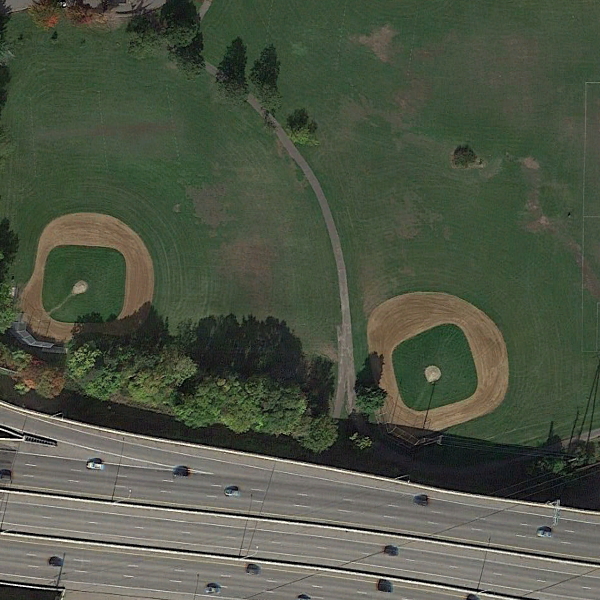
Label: BaseballField